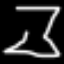
Label: hourglass